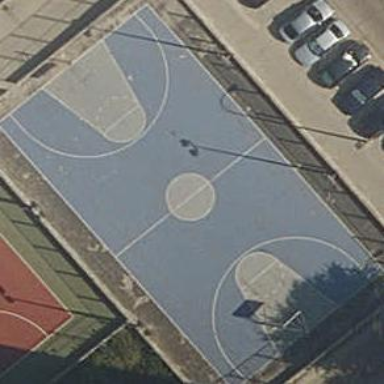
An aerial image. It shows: Basketball court on pitch.